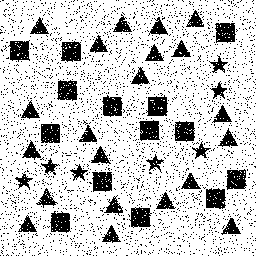
Squares: 14
Triangles: 21
Stars: 7
Total shapes: 42